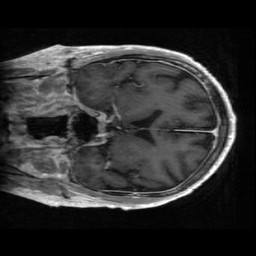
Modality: T1w
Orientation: coronal
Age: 70
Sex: male
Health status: ill